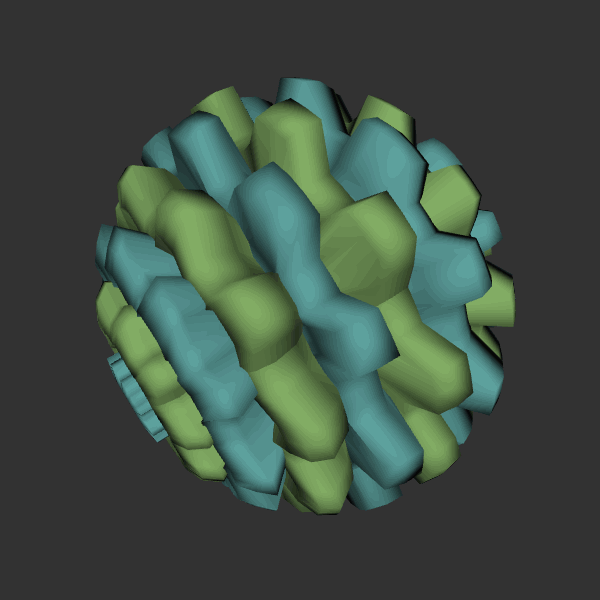
Background: dark